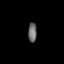
Tissue: prostate
Cell type: Fibroblasts
Senescence score: 0.7366
Nuclear area (px): 161
Mean DAPI intensity: 108.106